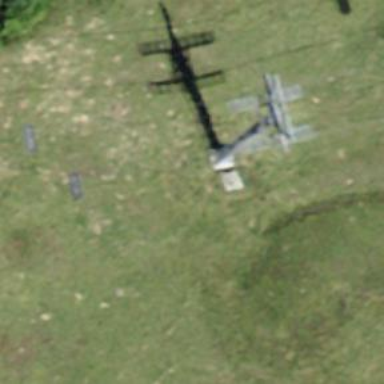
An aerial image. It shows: Pylon used for aerialway.